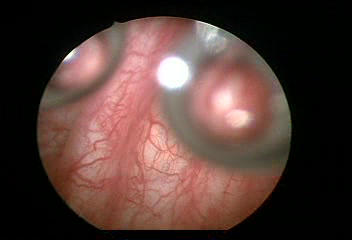
Modality: WLC
Class: Normal mucosa
Bladder cancer association: No